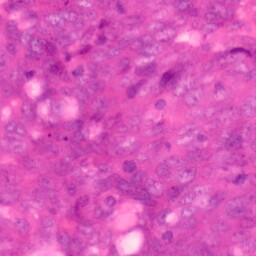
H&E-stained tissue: Colon